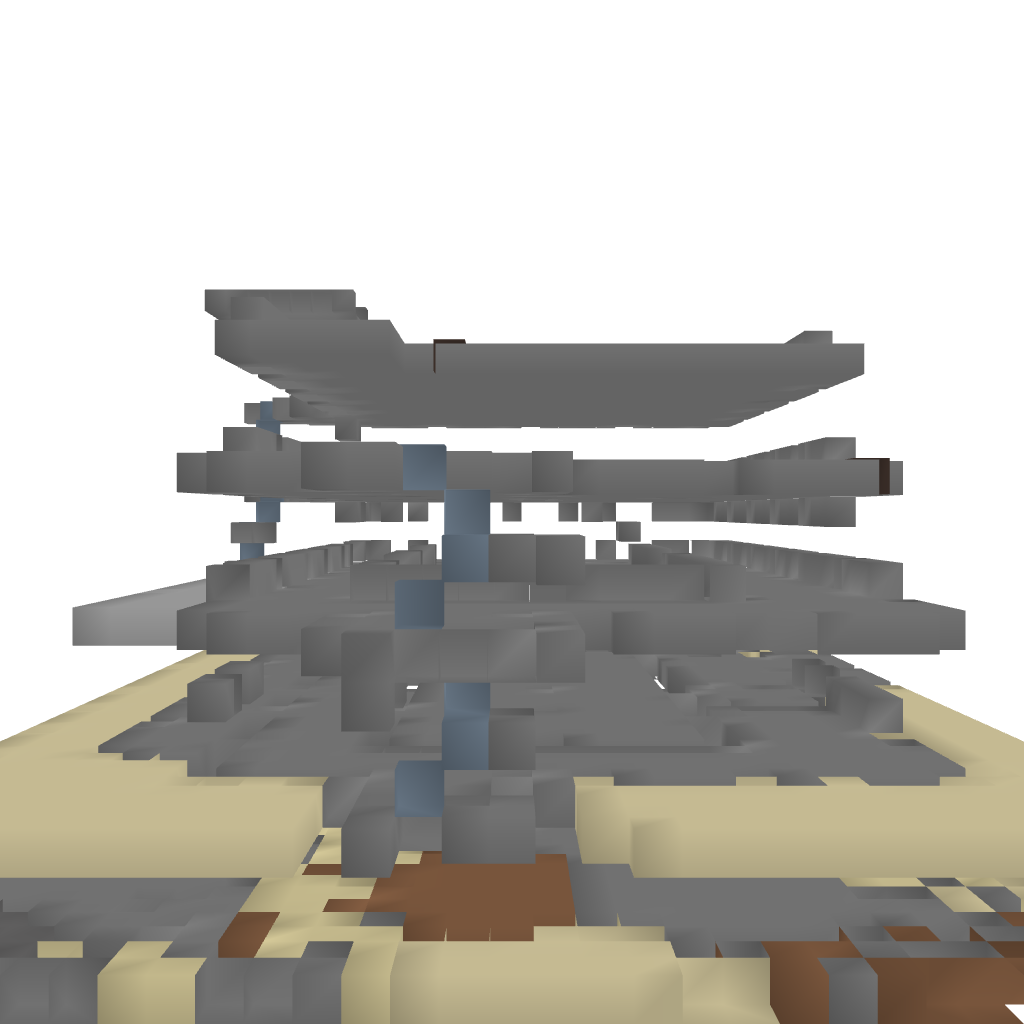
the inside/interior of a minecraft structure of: DayZ Arma Building